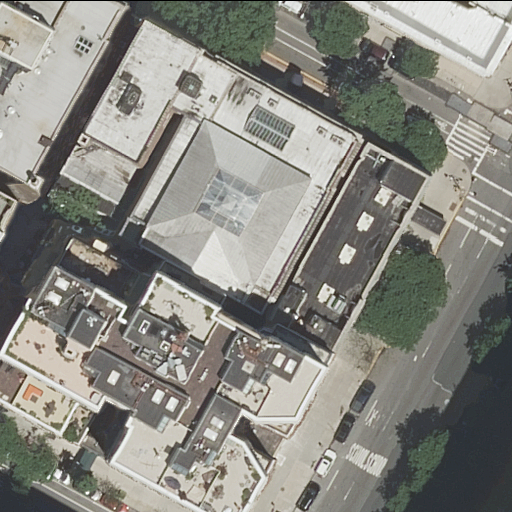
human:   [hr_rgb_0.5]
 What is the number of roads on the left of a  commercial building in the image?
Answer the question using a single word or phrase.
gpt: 0

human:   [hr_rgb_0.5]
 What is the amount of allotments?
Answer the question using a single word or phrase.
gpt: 0

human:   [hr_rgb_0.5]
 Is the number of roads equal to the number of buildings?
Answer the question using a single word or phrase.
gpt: no

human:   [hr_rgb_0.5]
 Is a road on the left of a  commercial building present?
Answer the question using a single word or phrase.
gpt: no

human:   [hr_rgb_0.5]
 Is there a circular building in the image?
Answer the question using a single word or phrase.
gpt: no

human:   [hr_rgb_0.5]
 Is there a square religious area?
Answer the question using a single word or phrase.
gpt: no

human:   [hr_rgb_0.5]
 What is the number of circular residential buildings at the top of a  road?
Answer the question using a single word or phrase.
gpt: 0

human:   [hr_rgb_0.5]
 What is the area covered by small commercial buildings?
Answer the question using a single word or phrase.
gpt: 0m2

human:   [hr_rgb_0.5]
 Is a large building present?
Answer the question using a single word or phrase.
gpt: yes

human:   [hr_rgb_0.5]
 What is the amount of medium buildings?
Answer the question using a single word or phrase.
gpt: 0

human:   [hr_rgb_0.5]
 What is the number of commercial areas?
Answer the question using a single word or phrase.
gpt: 0

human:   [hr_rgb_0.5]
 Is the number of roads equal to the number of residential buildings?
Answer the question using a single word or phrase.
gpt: no

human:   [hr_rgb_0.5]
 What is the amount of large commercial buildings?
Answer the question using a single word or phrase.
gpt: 0

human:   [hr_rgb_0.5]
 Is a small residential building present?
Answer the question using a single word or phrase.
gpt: yes

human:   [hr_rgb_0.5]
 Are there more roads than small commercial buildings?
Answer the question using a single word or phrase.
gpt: yes

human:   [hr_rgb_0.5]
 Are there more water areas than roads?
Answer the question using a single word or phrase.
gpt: no

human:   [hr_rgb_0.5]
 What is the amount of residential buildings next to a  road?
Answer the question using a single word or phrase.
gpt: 7

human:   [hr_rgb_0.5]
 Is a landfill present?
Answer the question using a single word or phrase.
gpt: no

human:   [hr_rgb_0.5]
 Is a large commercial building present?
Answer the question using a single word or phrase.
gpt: no

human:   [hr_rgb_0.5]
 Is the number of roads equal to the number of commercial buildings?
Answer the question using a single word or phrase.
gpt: no

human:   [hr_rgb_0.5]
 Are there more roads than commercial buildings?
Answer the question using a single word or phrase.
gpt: yes

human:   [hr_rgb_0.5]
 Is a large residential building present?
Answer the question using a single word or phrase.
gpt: yes

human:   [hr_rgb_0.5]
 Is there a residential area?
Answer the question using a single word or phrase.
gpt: no

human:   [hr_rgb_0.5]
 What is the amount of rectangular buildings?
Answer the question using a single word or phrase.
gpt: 4

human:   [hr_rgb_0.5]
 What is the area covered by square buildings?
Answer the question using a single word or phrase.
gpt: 0m2

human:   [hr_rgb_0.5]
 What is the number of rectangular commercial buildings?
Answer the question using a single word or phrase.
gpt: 0

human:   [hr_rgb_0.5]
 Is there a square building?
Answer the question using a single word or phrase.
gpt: no

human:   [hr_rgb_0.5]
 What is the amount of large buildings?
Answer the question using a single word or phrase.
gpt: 4

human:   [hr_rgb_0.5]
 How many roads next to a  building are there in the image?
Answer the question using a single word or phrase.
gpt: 4

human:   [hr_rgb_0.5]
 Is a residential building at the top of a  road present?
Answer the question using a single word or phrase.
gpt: yes

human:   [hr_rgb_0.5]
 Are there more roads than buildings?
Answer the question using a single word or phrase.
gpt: no

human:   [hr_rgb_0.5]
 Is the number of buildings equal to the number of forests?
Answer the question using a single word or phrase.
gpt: no

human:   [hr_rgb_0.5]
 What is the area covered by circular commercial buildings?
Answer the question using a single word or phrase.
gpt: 0m2

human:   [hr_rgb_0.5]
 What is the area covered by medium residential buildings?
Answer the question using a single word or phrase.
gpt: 0m2

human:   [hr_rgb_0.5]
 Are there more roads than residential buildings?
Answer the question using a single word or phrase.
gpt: no

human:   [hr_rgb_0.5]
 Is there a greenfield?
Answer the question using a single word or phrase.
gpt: no